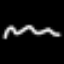
Label: squiggle